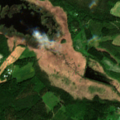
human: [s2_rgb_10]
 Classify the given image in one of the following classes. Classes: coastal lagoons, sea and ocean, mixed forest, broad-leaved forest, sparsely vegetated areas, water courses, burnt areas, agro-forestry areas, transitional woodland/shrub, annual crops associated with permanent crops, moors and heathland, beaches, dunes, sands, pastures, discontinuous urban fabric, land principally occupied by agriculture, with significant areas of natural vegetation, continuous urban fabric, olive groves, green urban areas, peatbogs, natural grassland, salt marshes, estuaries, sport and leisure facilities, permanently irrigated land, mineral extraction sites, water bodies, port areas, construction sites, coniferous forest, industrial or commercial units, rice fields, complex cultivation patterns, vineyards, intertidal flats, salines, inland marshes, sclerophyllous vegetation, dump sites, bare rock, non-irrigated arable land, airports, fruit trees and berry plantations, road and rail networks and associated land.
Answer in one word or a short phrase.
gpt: land principally occupied by agriculture, with significant areas of natural vegetation, coniferous forest, mixed forest, peatbogs